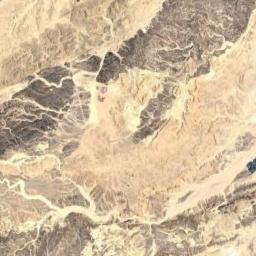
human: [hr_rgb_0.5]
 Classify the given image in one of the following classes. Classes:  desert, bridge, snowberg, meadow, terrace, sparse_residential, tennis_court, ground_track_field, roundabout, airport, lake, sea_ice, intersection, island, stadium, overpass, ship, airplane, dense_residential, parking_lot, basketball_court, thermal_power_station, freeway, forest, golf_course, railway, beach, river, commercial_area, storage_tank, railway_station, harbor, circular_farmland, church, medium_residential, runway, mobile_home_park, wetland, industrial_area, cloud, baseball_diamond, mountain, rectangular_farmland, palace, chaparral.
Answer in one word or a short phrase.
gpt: mountain